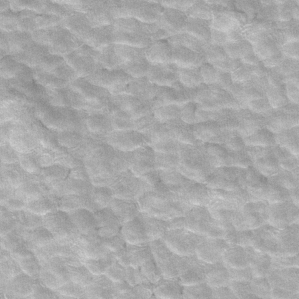
Label: frost